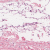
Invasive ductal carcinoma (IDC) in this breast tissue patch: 0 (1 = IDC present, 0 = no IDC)